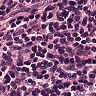
Metastatic tissue present: no